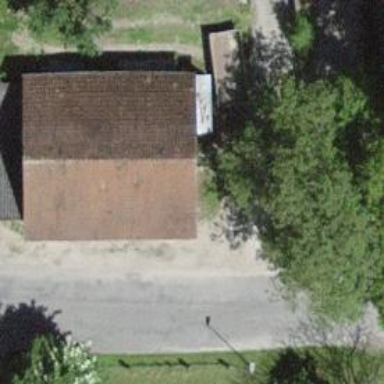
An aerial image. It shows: Rural barn.